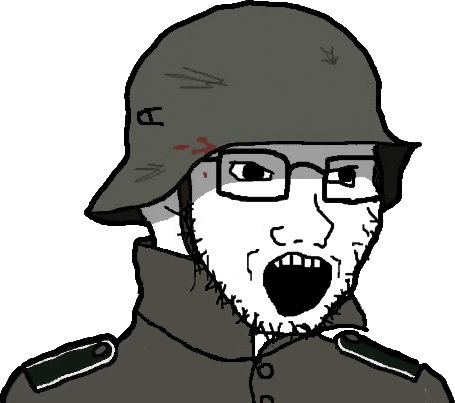
Label: 5_Soyjak